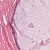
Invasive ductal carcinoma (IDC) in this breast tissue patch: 0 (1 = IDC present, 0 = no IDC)